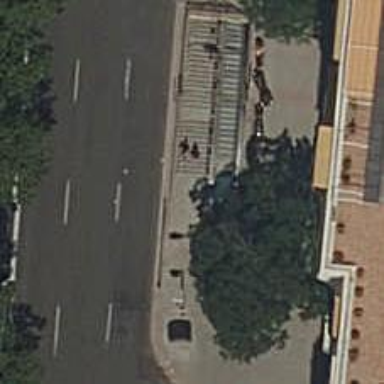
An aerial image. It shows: Subway entrance for railway system.